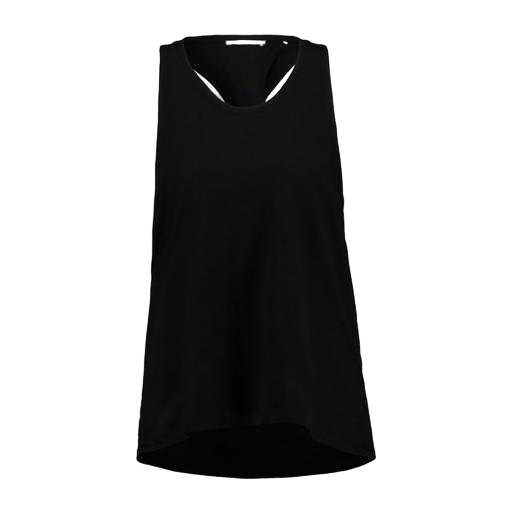
black curved hem tank top, black performance essentials tank, black performance high-low tank top, white background